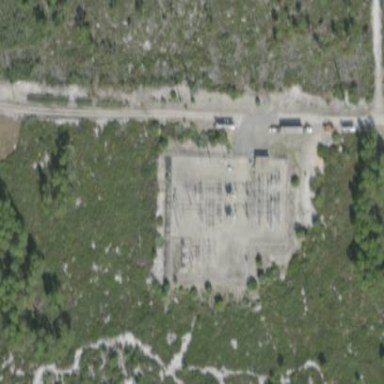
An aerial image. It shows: Outdoor distribution substation protected by fence.